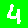
Digit: 4